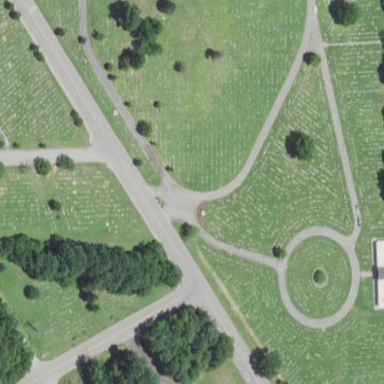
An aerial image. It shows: Cemetery.